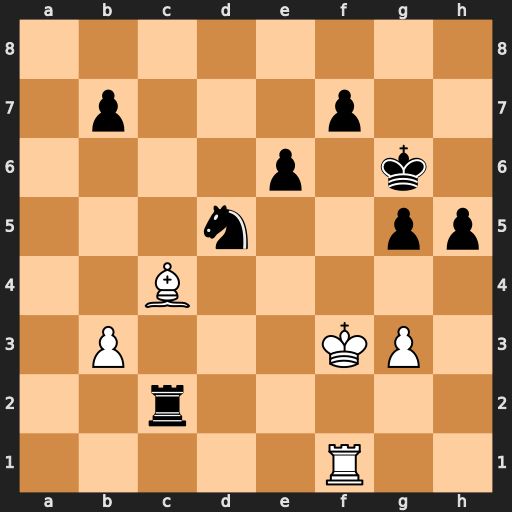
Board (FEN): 8/1p3p2/4p1k1/3n2pp/2B5/1P3KP1/2r5/5R2
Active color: w
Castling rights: -
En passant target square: -
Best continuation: Bd3+ f5 Bxc2